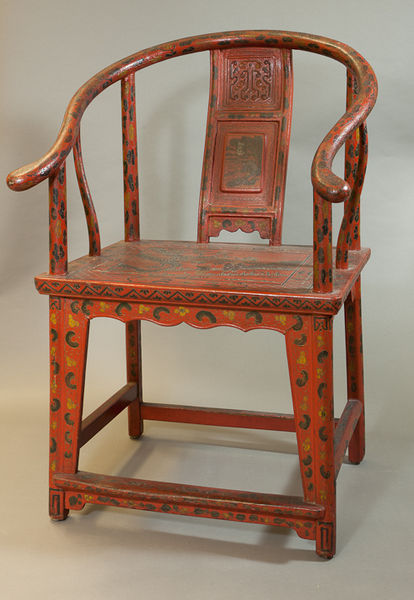
Titel: Arm Chair
Standort: Amherst (Massachusetts, USA)
Institution: Mead Art Museum, Amherst College
Schlagwörter: gelb, grün, bunt, geschwungen, holz, rücken, stuhl, rot, muster, ornament, beine, füße, lehne, farbe, linien, chair, red, arm, black, gold, golden, painting, portrait, seat, sit, yellow, ornamente, brown, bemalt, schnitzerei, orange, anlehnen, sitzfläche, fassung, geschnitzt, emperor, arms, antique, design, back, chinese, china, artifact, images, russia, fußstütze, painted, zarge, europe, maroon, furniture, leopard, fuck, wolf, communism, setting, decorated, fucking chair, wikipedia bitch, old chair, art chair, cucumber, sigil, rune, dinasty, seater